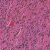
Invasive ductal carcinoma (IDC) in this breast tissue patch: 0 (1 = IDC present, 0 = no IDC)